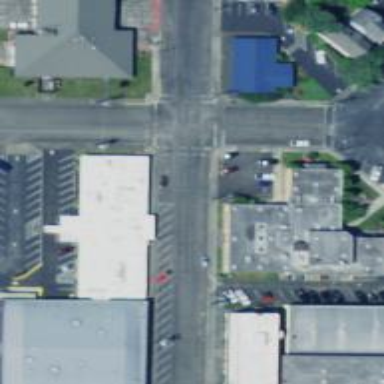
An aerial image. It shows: Marked road crossing.